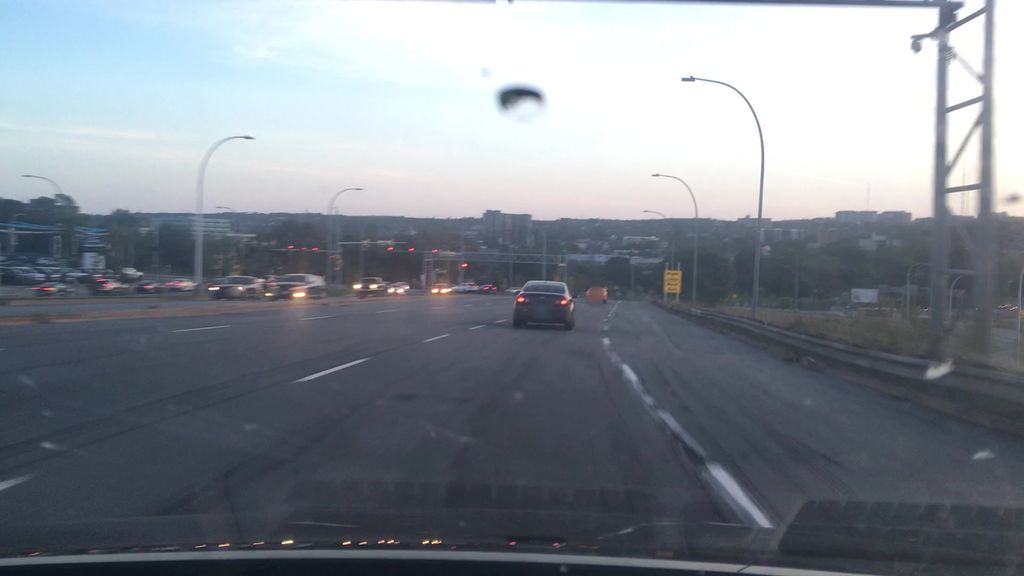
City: halifax